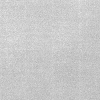
Atmospheric dust classification: dusty